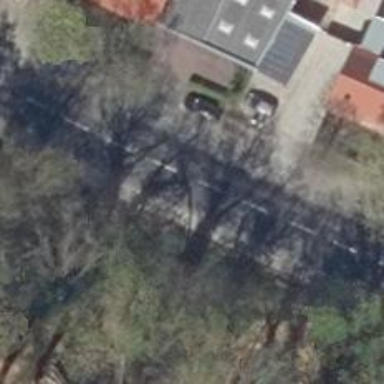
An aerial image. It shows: Primary highway with asphalt surface. On the left side there is sidewalk and cycle track.